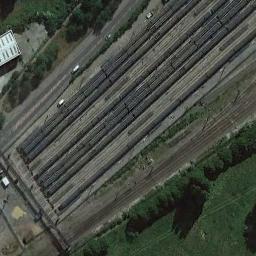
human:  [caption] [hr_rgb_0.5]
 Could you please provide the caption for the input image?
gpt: These railways have some trains on the tracks .

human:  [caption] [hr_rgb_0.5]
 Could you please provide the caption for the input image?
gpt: The railway is next to some trees and grass .

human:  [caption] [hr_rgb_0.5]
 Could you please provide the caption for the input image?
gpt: Many trees are beside the railway .

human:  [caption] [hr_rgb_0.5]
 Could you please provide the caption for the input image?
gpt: There is a train passing by in the picture .

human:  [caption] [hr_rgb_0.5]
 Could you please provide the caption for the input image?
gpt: There are some green trees beside the railway with some black trains .